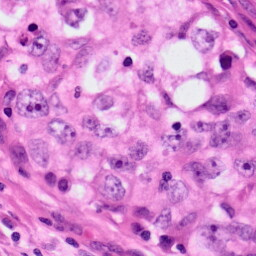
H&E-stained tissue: Lung